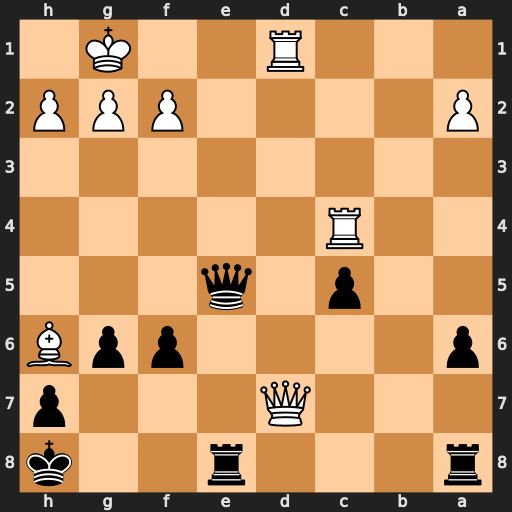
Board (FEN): r3r2k/3Q3p/p4ppB/2p1q3/2R5/8/P4PPP/3R2K1
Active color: b
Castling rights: -
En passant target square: -
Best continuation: Qe1+ Rxe1 Rxe1#